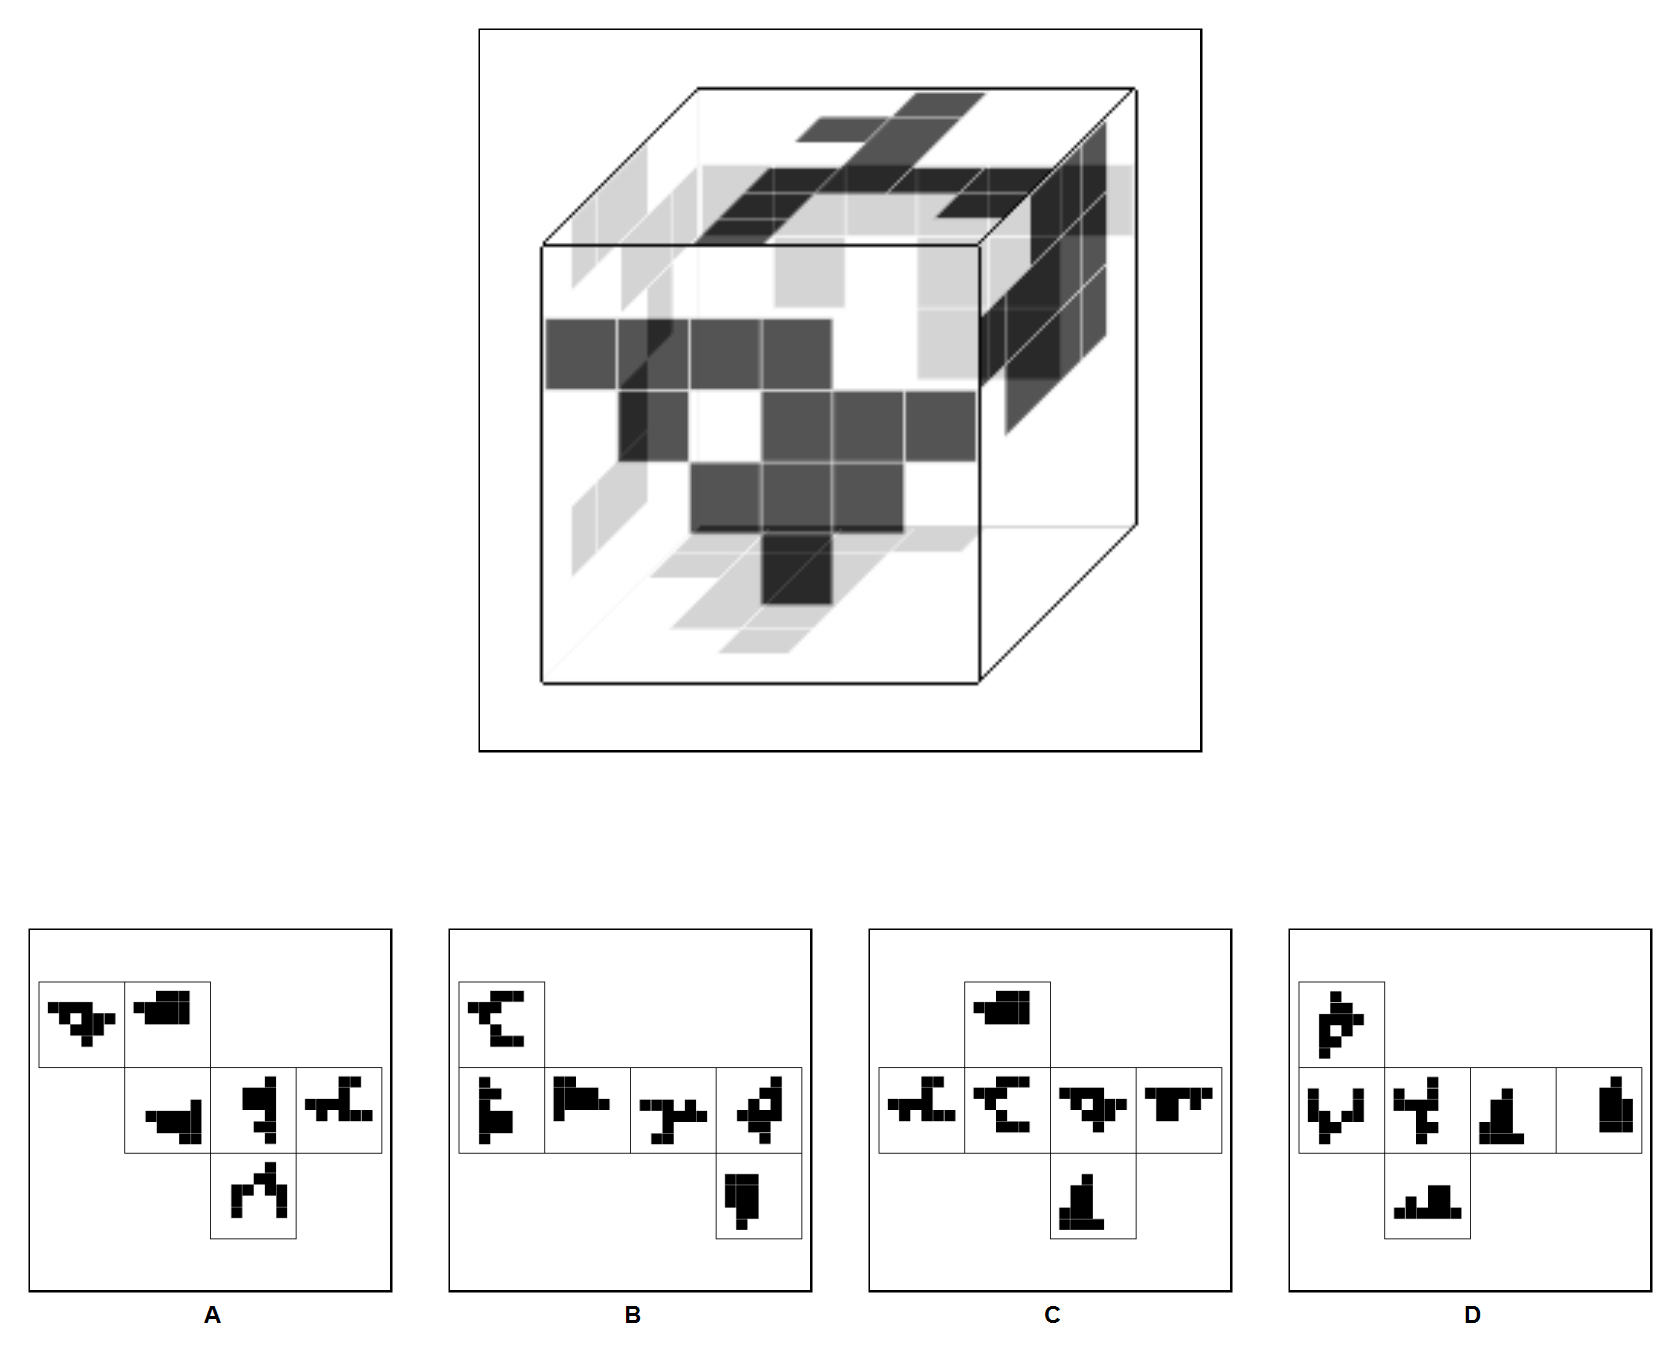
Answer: A